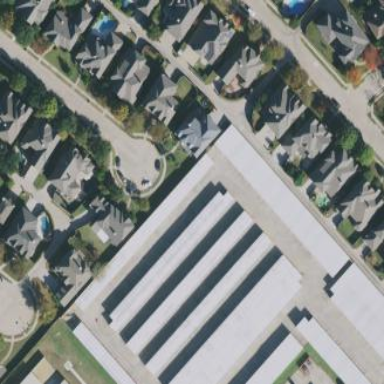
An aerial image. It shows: Warehouse building.